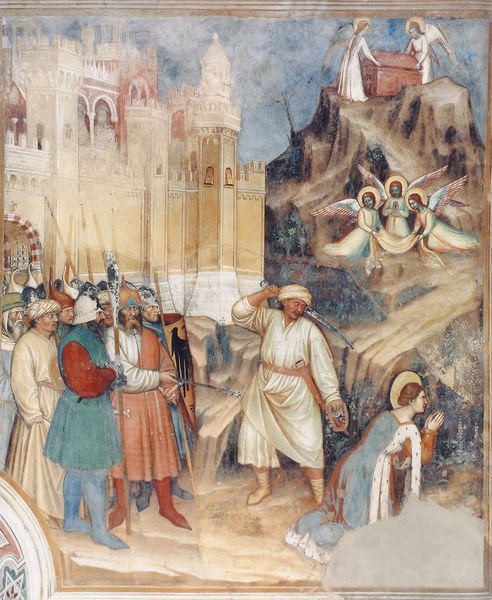
Titel: Cappella di S. Giorgio: Leben Jesu, Marienkrönung, Legende der hll. Georg, Katharina und Lucia
Künstler: Altichiero
Standort: Padua, Capella di S. Giorgio (EU - I - Venetien)
Schlagwörter: adler, berg, blau, felsen, flügel, gemälde, himmel, kampf, weiß, menschen, stadt, bunt, frau, männer, gürtel, rot, schloss, malerei, henker, hinrichtung, mantel, engel, blue, people, sword, gold, old, painting, yellow, schild, truhe, burg, türme, schwert, säbel, waffen, knien, kiste, beten, ritter, wappen, heiligenschein, sarg, nimbus, christus, grab, angels, sky, drohung, building, mountain, heiliger, lanzen, helmet, strumpfhosen, heilige, speere, fresko, maria, turban, castle, army, schrein, grablegung, wings, city, prayer, sarkophag, art, religion, martyrium, angles, war, god, shield, chest, persian, heiligen, bible, pray, praying, halo, r, treasure, ark, persia, crusade, east, reuzigung, ten commandments, aauferstehung, covenant